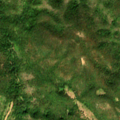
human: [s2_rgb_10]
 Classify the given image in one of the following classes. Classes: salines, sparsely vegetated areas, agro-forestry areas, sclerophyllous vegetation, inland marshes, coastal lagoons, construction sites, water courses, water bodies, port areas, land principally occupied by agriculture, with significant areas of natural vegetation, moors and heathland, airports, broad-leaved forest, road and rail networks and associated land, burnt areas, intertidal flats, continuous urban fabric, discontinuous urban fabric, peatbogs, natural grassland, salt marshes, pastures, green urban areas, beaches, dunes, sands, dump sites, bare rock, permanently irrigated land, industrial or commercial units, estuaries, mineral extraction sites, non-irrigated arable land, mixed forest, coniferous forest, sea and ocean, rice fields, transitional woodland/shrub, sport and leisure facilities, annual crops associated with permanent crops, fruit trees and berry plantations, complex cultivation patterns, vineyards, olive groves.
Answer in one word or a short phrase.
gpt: broad-leaved forest, transitional woodland/shrub